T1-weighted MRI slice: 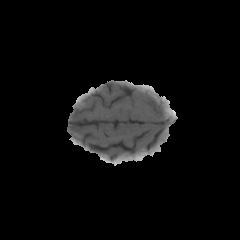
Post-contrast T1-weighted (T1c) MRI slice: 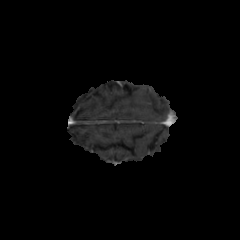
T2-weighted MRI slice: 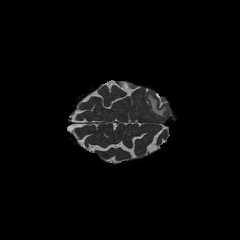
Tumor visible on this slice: yes